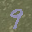
Label: 9